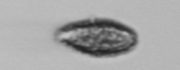
Label: Pseudochattonella_farcimen